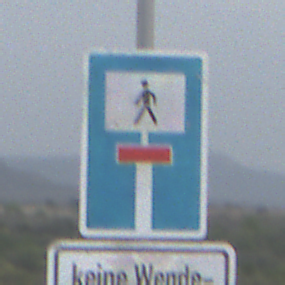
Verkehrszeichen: SackgasseFussgaengerDurchlaessig
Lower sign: HinweisGeaenderteVorfahrtVerkehrsfuehrungVerkehrsregelung3
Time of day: Midday
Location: Outdoor (Nature)
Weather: PartlyCloudy
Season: NotSpecified
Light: Natural